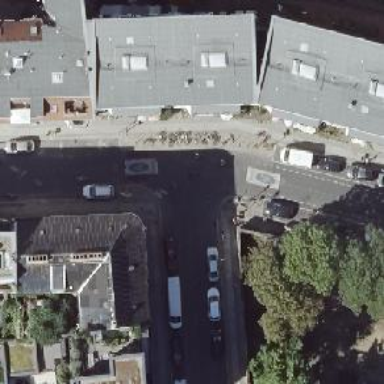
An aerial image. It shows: Unmarked crossing on asphalt footway.